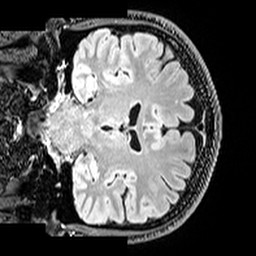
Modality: T2w
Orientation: coronal
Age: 47
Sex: male
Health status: healthy
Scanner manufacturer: siemens
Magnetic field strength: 3 T
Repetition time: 5 s
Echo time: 0.397 s